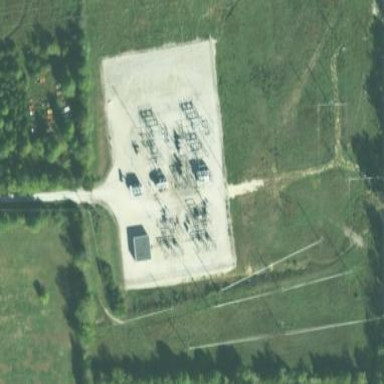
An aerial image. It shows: Distribution substation surrounded by fence.